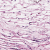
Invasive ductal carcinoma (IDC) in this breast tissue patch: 0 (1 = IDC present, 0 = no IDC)